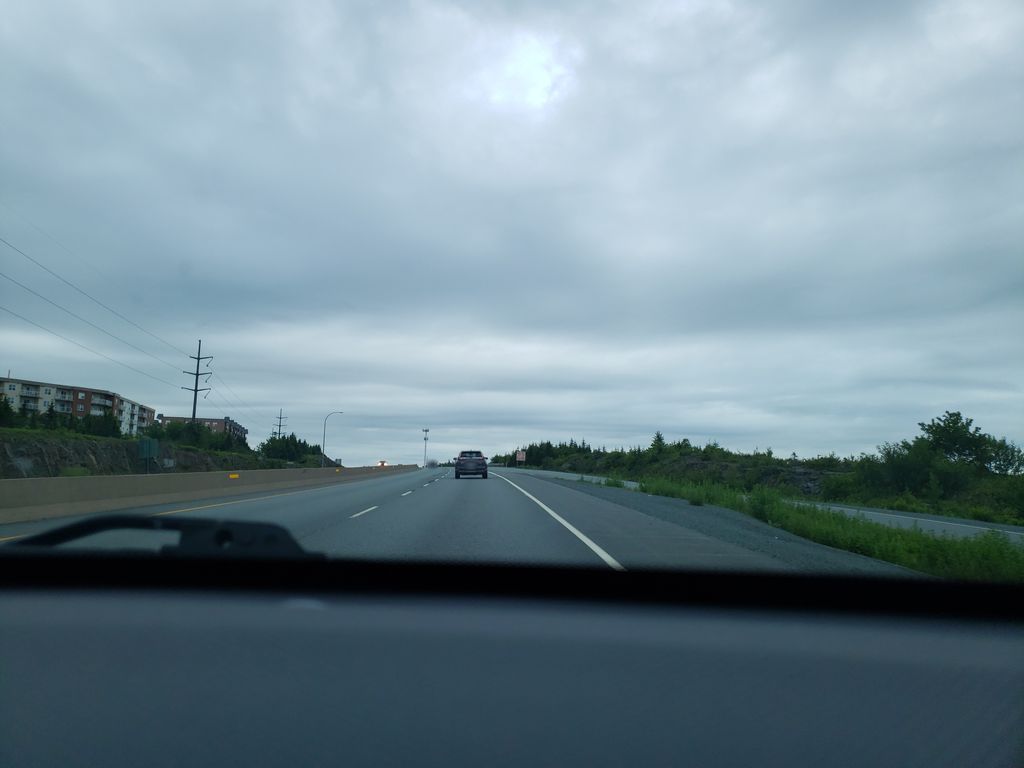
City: halifax